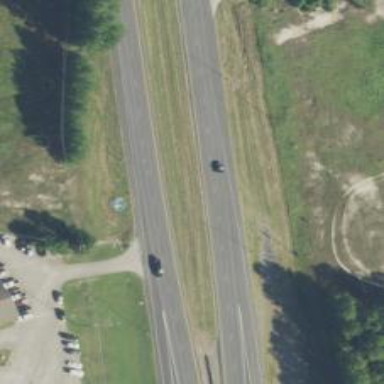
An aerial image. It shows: Trunk link highway.